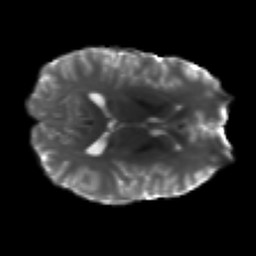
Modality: T2w
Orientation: axial
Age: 29
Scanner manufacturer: siemens
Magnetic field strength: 3 T
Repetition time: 4.52 s
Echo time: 0.084 s